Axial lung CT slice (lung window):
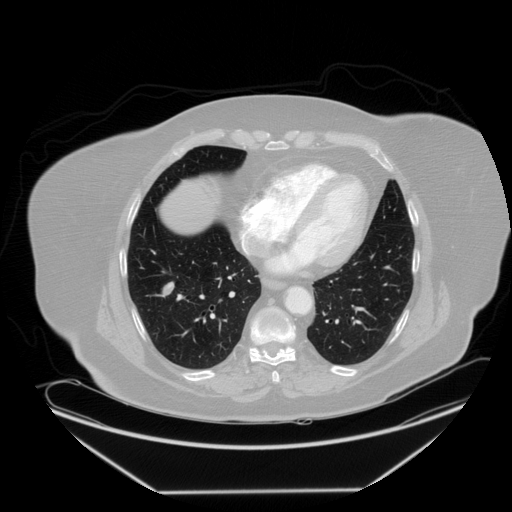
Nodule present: yes
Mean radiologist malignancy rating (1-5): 3.667